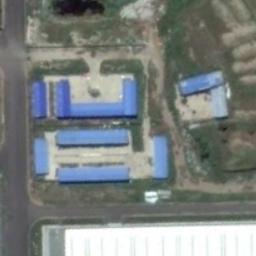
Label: industrial_area